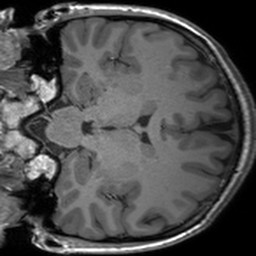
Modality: T1w
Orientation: coronal
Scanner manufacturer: siemens
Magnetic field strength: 3 T
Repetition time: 1.54 s
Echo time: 0.00234 s